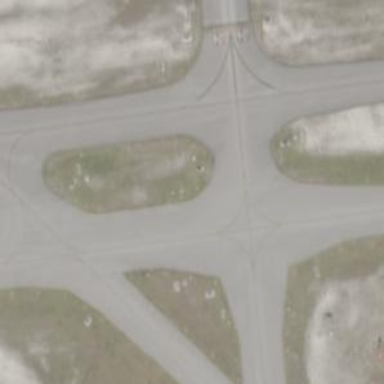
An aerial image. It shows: Image of taxiway at airport.